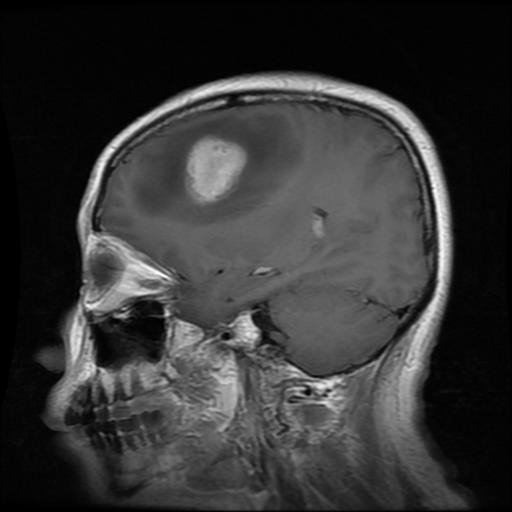
Label: meningioma